Brain MRI, modality: hrT2
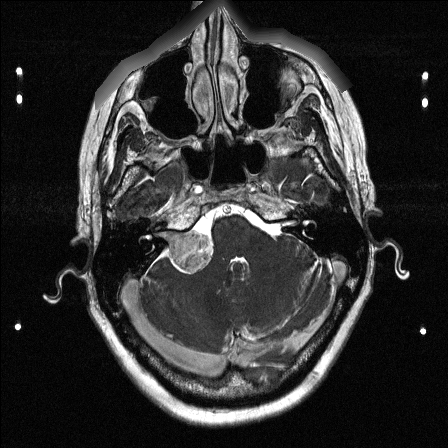